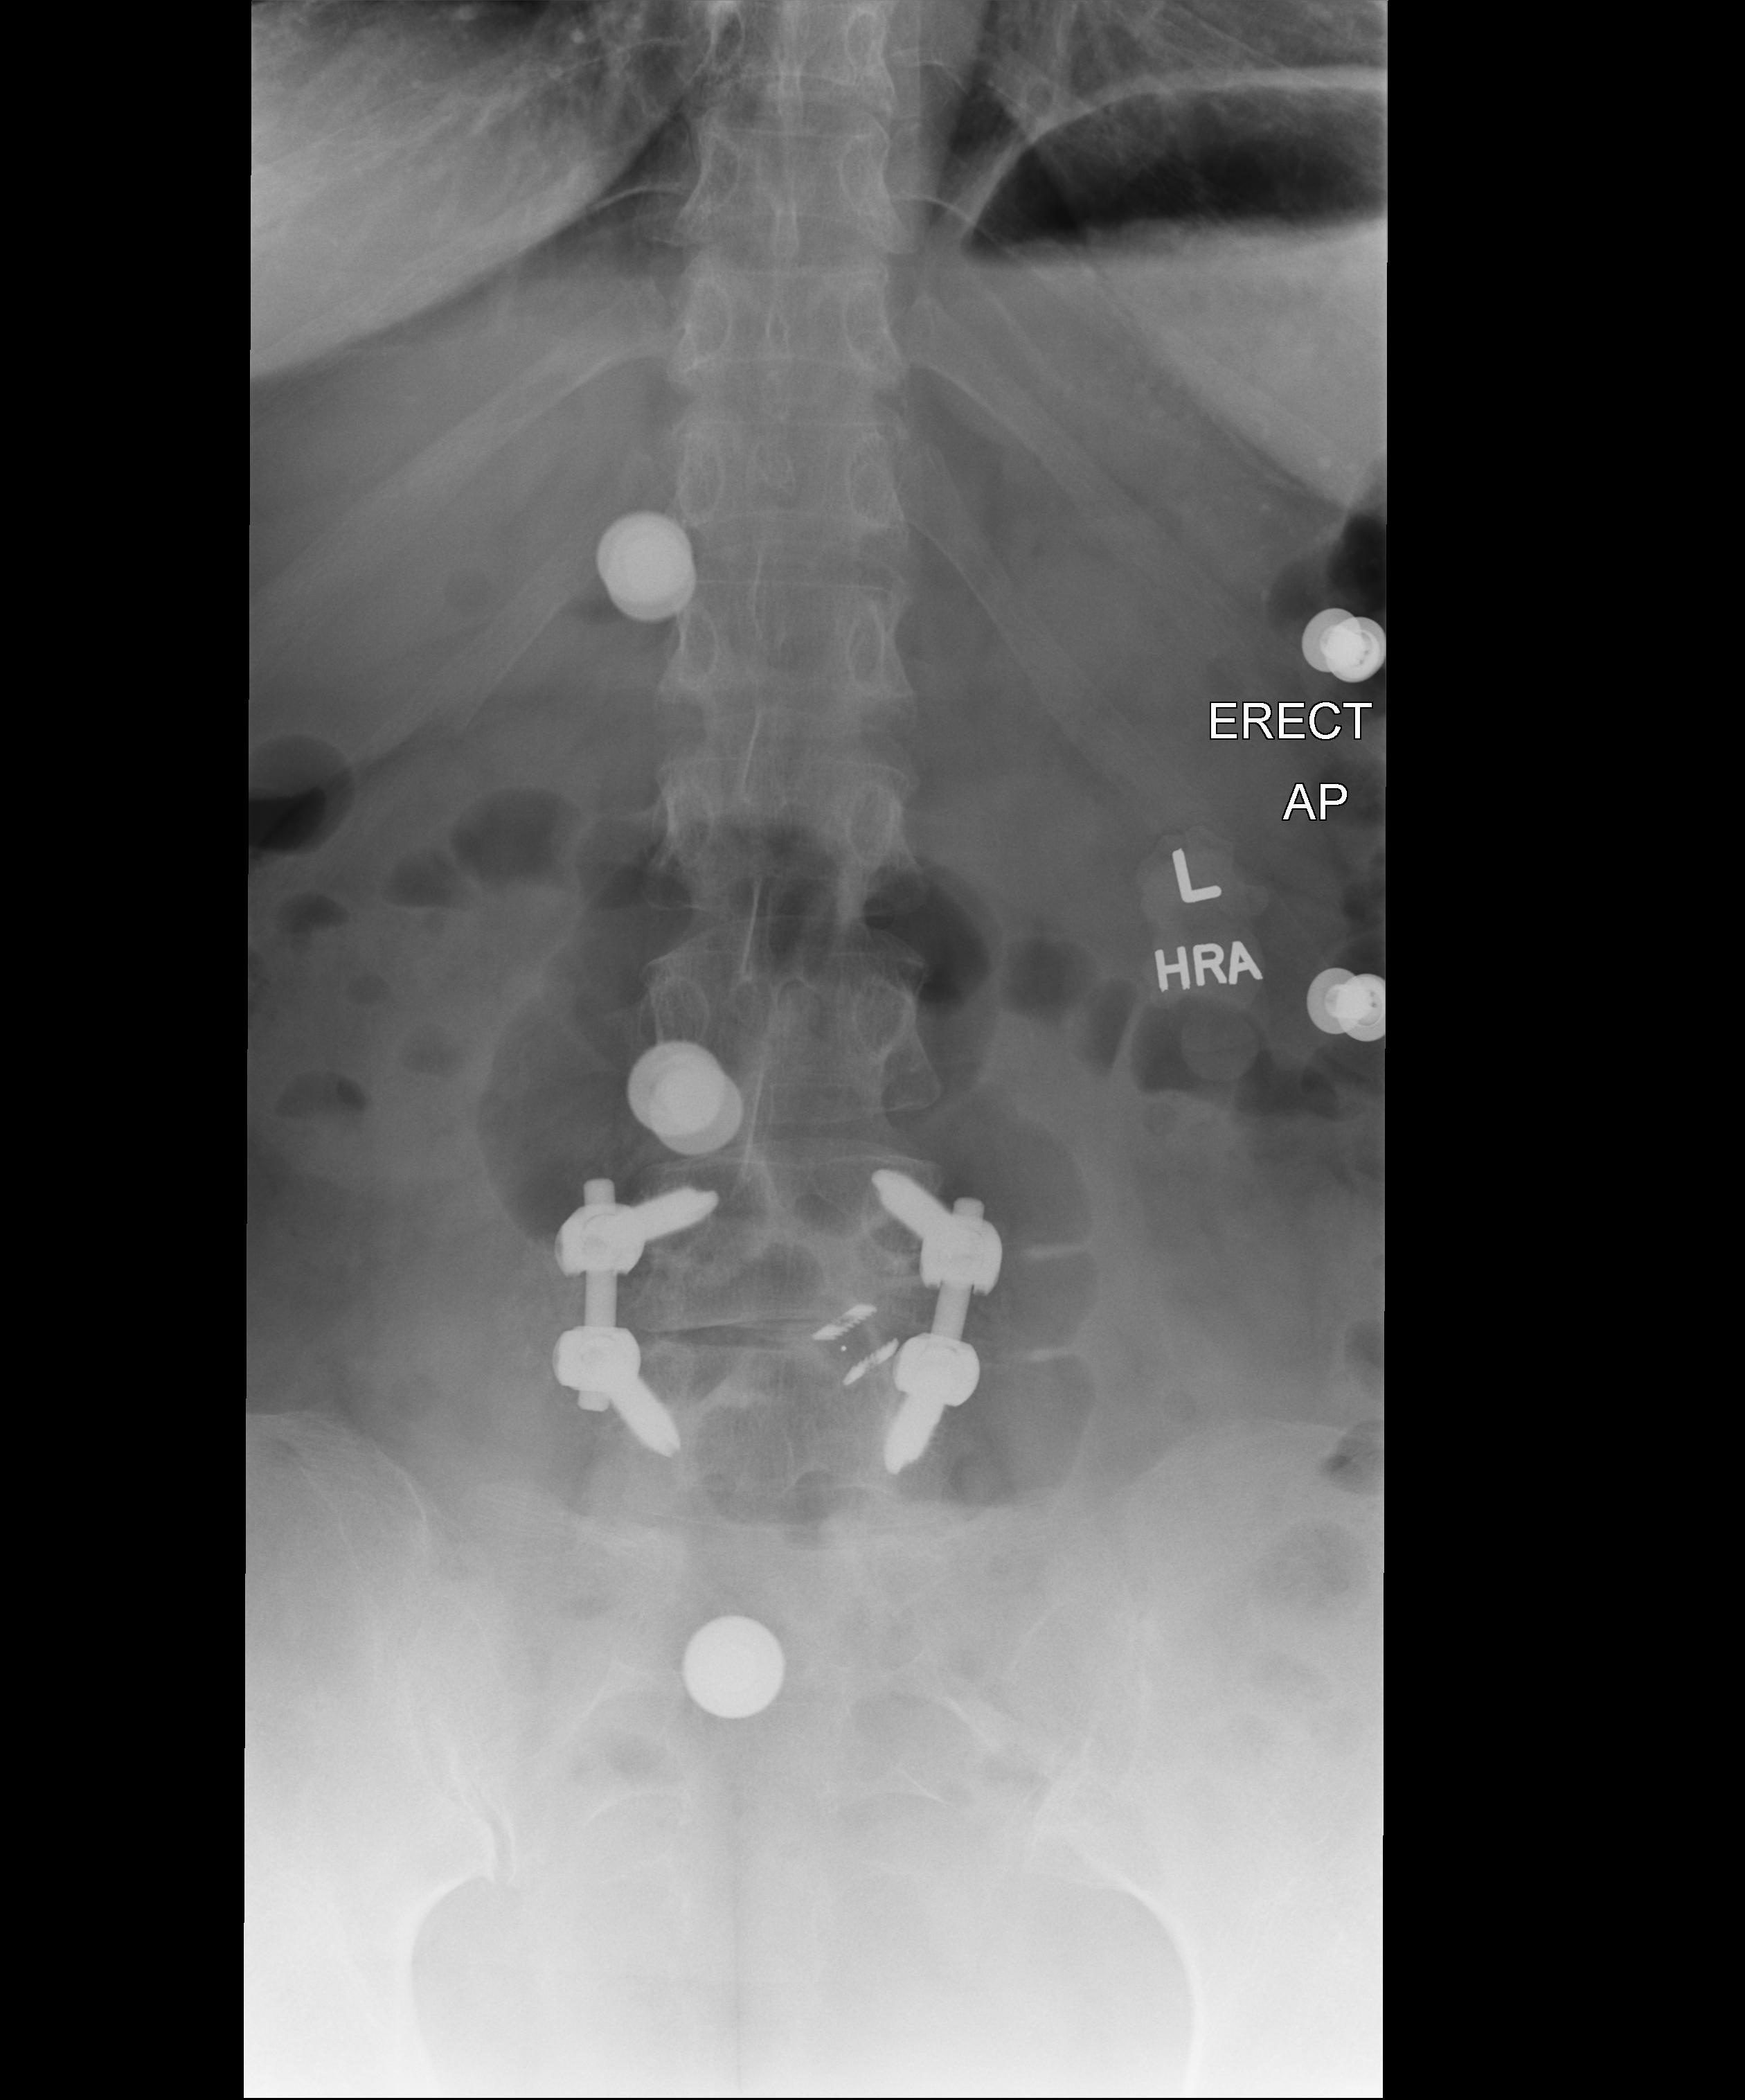
View: AP
Implant manufacturer: orthofix firebird